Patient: sex M, age 30
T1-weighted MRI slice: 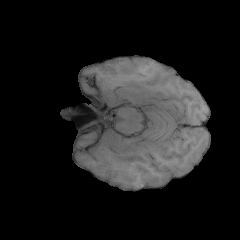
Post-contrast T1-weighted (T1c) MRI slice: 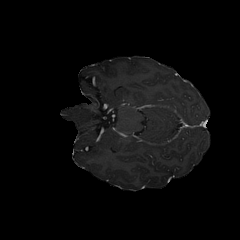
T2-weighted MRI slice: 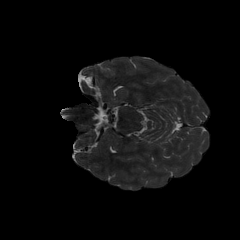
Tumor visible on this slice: no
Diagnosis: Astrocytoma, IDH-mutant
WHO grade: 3